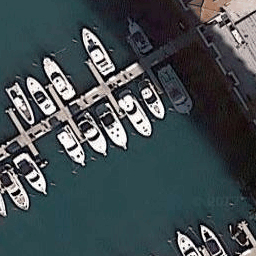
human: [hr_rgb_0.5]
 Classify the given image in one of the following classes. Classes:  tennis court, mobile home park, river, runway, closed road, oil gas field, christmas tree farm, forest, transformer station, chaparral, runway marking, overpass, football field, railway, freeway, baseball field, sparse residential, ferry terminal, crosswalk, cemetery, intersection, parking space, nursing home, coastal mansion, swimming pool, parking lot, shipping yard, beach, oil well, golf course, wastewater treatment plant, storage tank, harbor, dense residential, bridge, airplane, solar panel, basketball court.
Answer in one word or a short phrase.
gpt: harbor